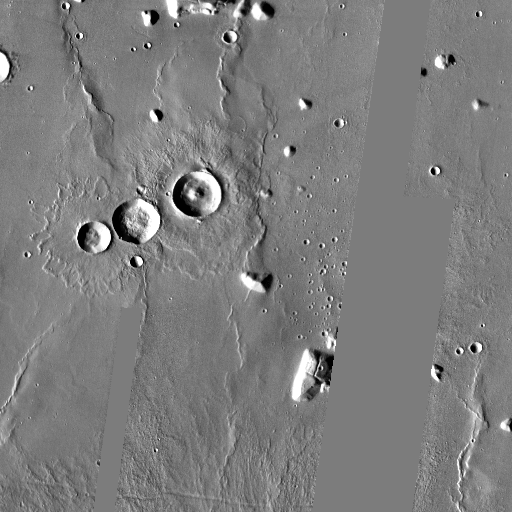
Crater classes present: Background, Other, Layered, Buried, Secondary